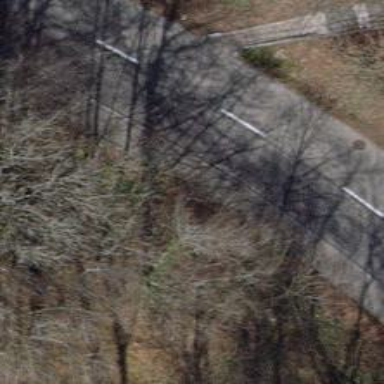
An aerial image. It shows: Set of steps on the road.